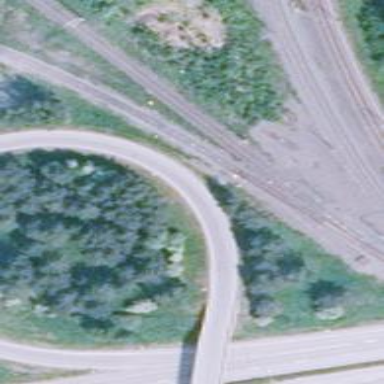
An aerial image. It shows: Rail track of class B1.